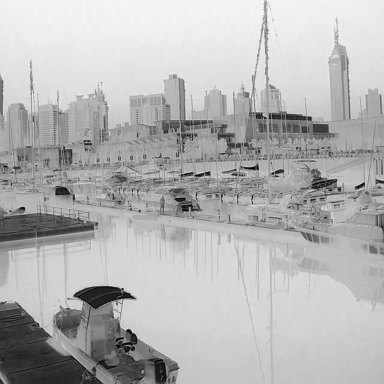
There are eight objects shown in the infrared image, including four canoes, and four sailboats.